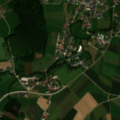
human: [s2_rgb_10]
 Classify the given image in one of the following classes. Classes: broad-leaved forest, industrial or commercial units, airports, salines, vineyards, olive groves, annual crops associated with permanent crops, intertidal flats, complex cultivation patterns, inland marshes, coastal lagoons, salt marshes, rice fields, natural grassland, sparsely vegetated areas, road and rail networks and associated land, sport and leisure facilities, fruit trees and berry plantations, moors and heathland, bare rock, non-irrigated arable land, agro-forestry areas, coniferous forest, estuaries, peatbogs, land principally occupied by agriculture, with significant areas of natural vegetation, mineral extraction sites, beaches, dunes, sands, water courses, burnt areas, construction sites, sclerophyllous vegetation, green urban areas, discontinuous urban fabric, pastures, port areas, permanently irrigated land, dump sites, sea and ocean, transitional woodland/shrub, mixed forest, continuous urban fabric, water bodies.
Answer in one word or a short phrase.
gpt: discontinuous urban fabric, non-irrigated arable land, complex cultivation patterns, land principally occupied by agriculture, with significant areas of natural vegetation, mixed forest